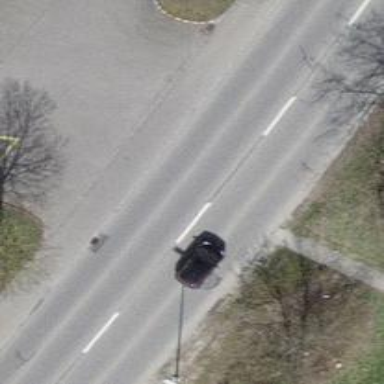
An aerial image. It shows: Set of steps on the road.